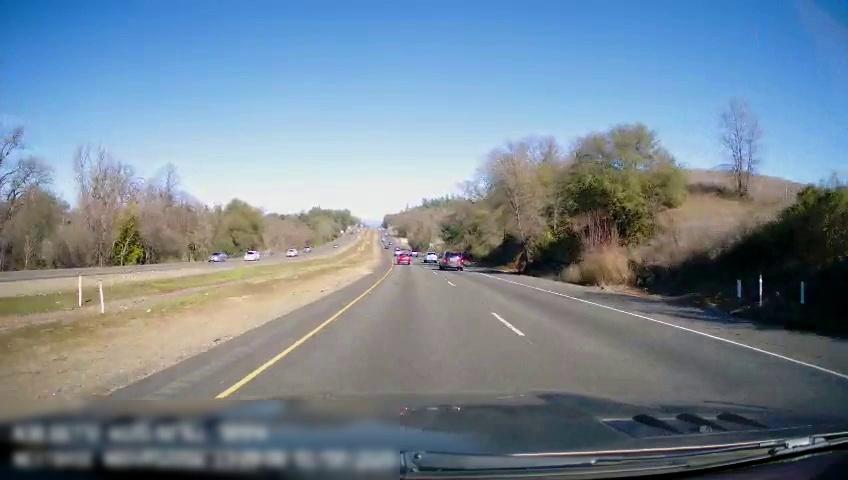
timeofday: Day
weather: Sunny
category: Drivable Space
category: Drivable Space
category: Vehicles | SUV
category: Vehicles | SUV
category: Vehicles | SUV
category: Vehicles | Car
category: Vehicles | SUV
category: Vehicles | SUV
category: Lanes | Current Lane
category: Lanes | Current Lane
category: Lanes | Alternate Lane